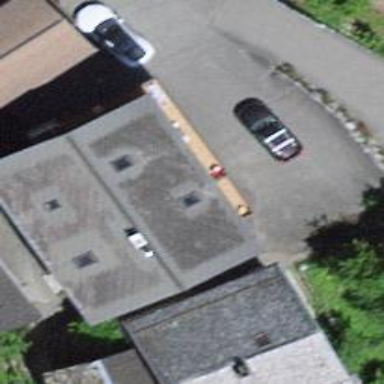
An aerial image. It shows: Simple house.